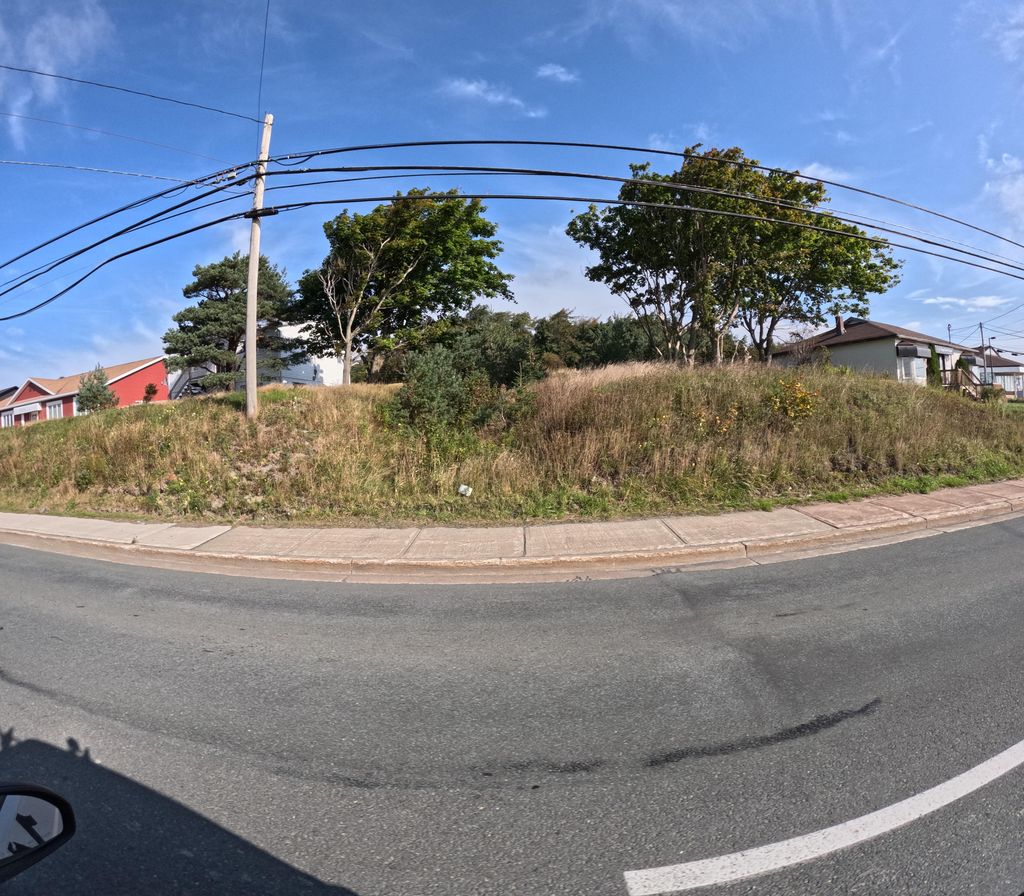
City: st_johns